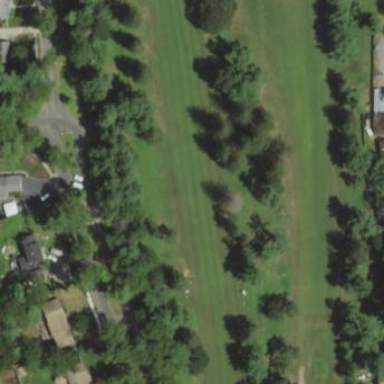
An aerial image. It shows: Grassy fairway on golf course.